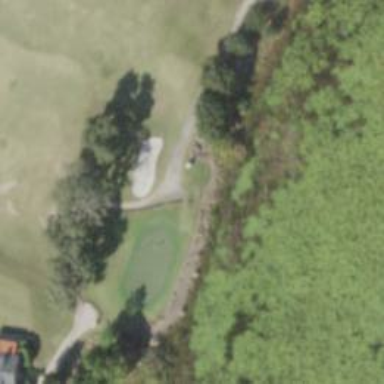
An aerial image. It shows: Path for golf carts.